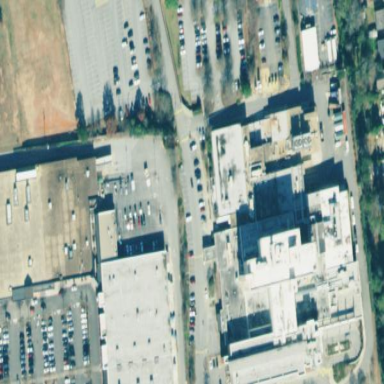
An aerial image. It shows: Healthcare facility identified as hospital.